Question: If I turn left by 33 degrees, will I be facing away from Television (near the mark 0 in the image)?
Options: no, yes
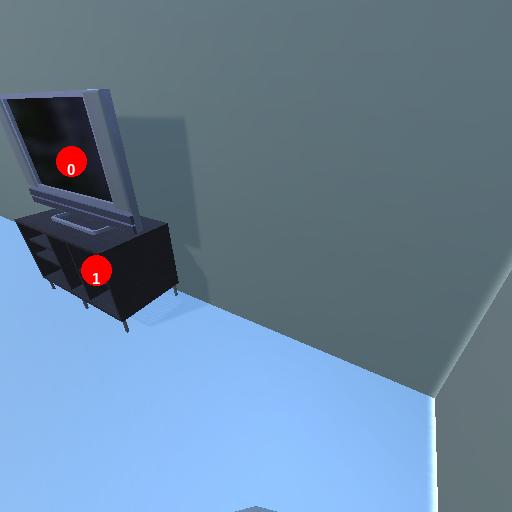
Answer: no